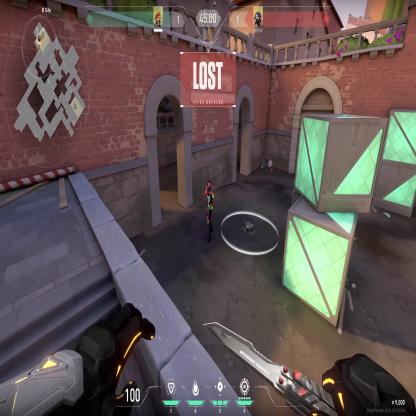
Label: enemy